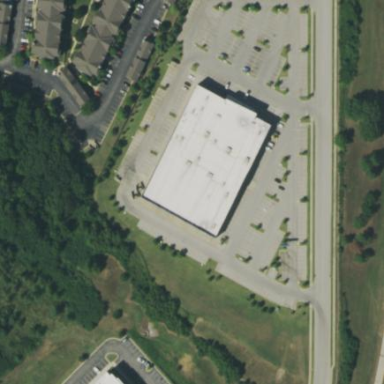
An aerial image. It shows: Commercial area.